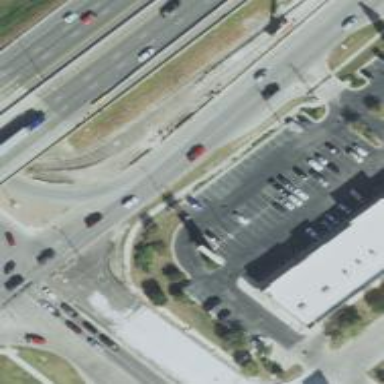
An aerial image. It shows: Secondary road with frontage road.